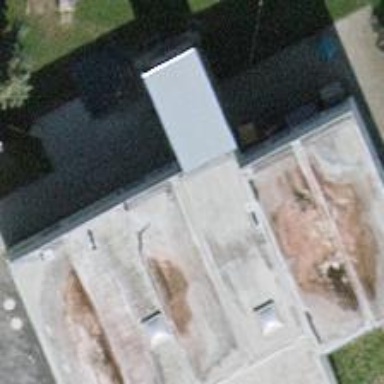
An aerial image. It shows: Kindergarten building.